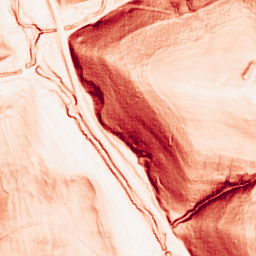
Category: morphological
Decomposition family: morphological_gradient
Decomposition parameters: size: 3
shape: square
Upsampling method: sinc_hamming
Upsampling parameters: scale: 4
kernel_size: 8
Upsampling scale: 4